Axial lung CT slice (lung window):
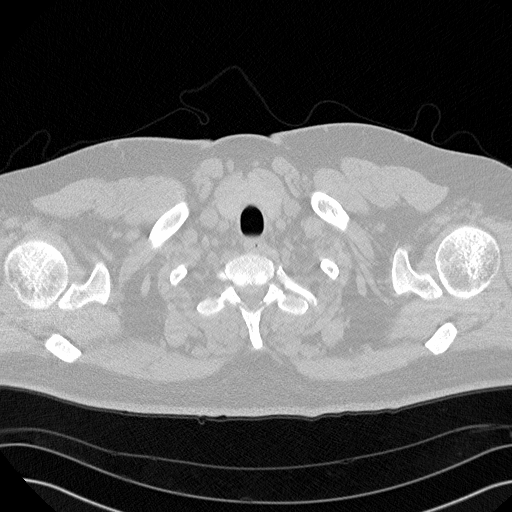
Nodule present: no